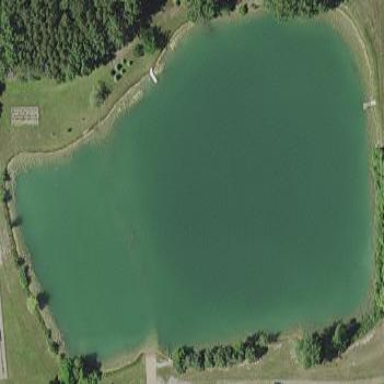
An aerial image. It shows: Peaceful pond surrounded by nature.